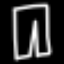
Label: pants